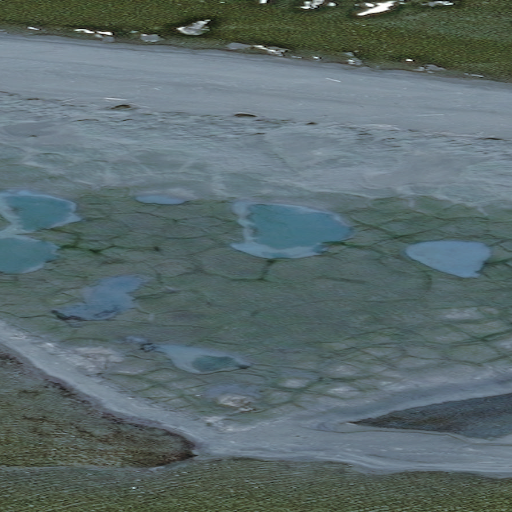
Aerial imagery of island in Alaska named Bertoncini Island containing only unknown